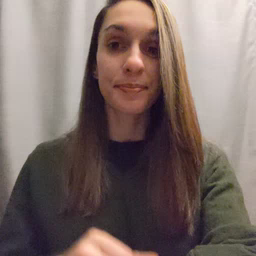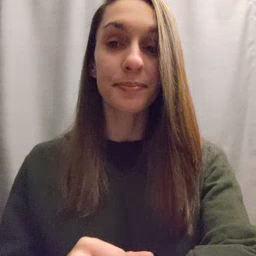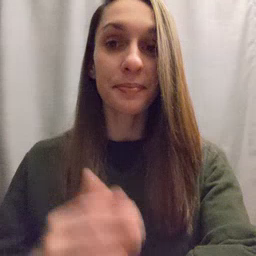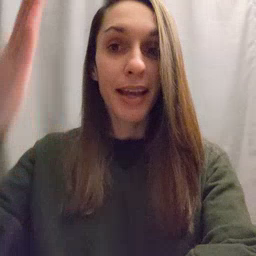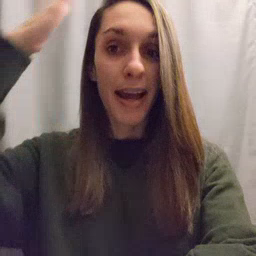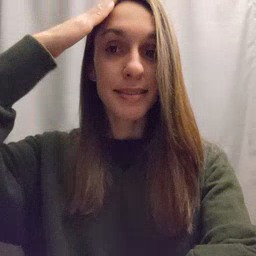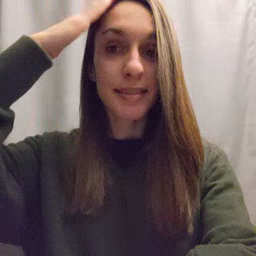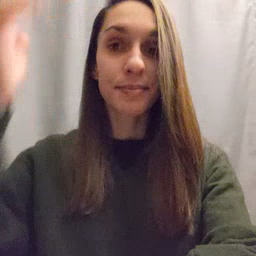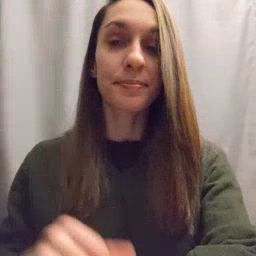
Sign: hat